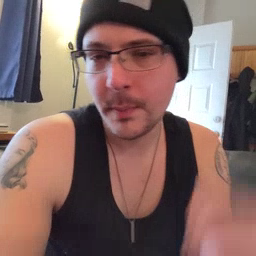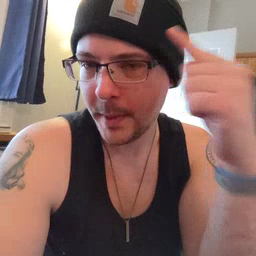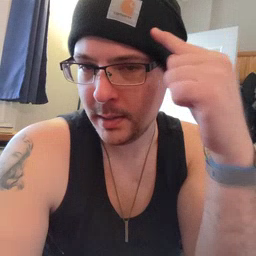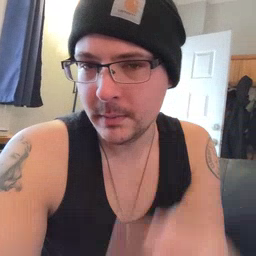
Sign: penny